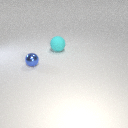
large cyan rubber sphere to the right of small blue metal sphere